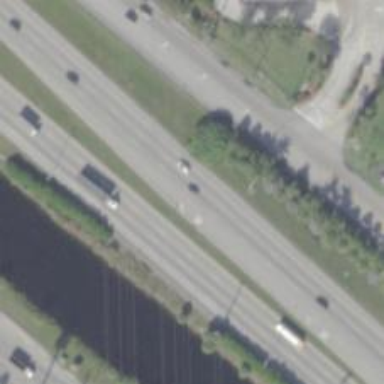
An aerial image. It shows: Asphalt trunk highway.